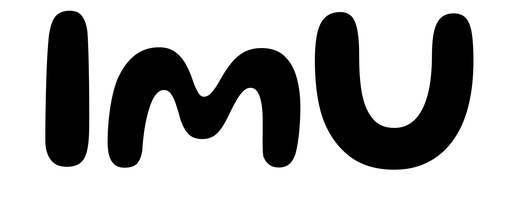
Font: Gluten_Medium